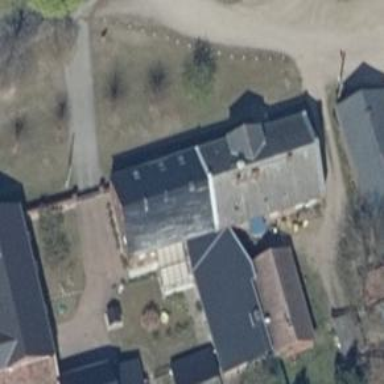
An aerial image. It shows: Black gabled roof house with the roof oriented along the structure.